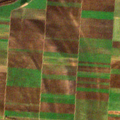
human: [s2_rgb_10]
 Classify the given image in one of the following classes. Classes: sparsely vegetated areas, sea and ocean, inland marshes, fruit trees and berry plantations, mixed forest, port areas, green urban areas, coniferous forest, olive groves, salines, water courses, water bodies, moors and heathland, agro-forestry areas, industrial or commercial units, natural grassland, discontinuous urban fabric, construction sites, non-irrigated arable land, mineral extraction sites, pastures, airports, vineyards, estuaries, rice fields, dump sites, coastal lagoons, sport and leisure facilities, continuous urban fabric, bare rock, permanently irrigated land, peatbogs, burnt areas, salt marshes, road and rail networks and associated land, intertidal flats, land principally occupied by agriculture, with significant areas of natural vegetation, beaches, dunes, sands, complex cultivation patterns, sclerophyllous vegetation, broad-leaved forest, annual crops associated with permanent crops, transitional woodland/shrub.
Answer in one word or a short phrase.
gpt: non-irrigated arable land, transitional woodland/shrub